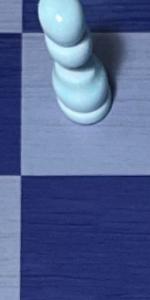
Label: Empty